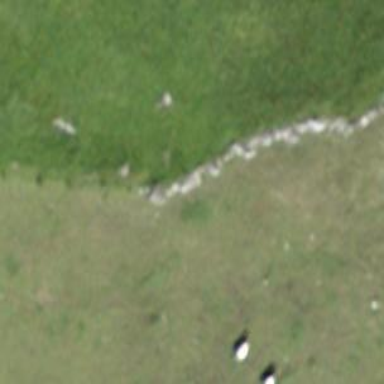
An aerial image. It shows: Dry stone wall barrier.